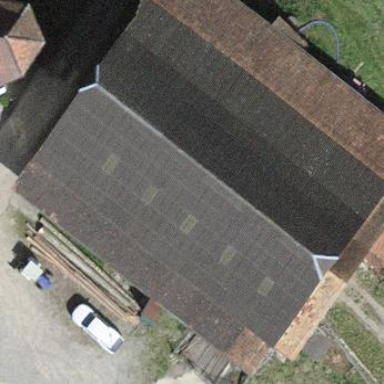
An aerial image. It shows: Rural barn.